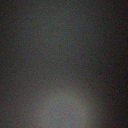
Screen state: off